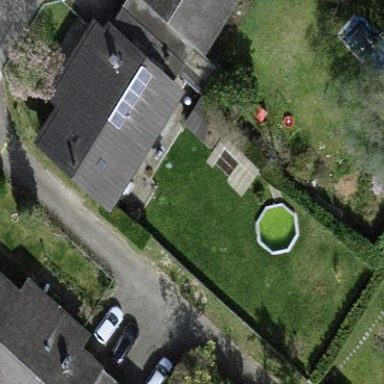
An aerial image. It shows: Garden surrounded by fence.